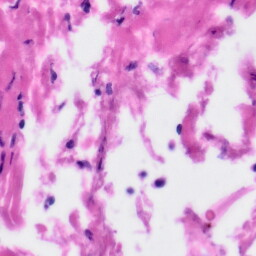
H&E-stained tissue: Tonsil